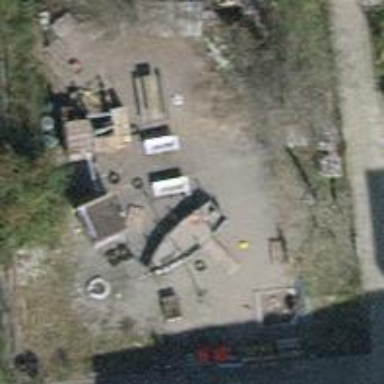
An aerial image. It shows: Playground area for leisure land.